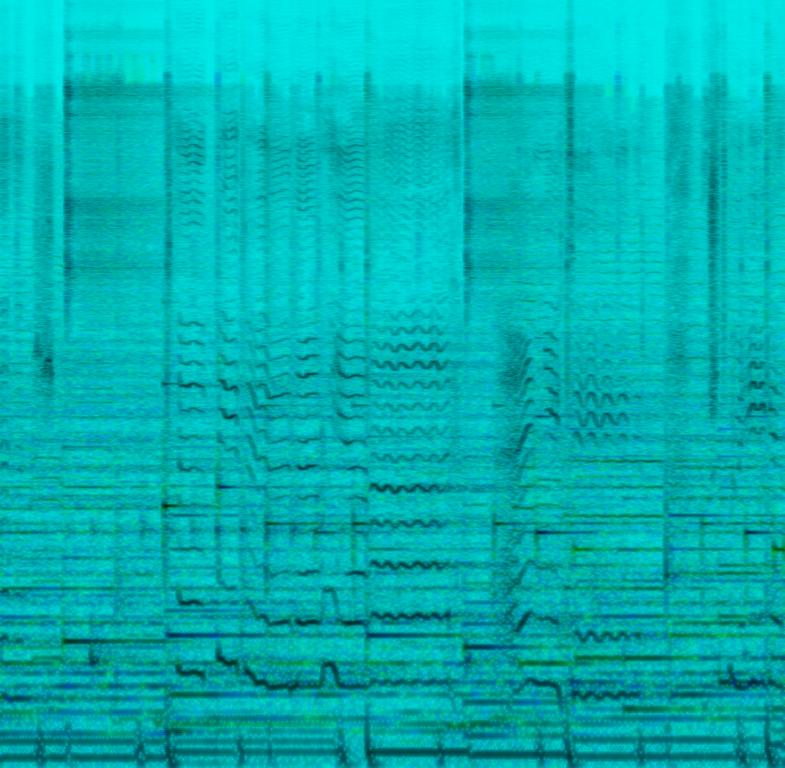
This is a Hungarian pop music piece. There is a female vocalist singing melodically. The main tune is being played by a piano while there is a bass guitar playing in the background. A slow tempo acoustic drum beat provides the rhythm. The atmosphere is emotional. This piece could be used in the soundtrack of a romance/drama movie that takes place in Hungary.